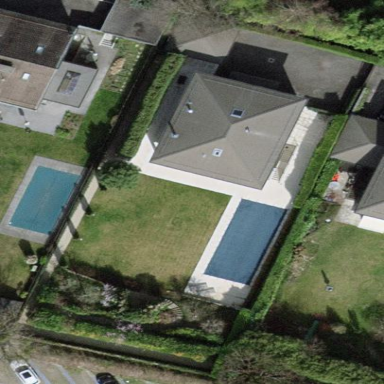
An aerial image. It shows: Garden surrounded by fence.